Interaction volume radius: 10 \u00c5
Interaction volume height: 30 \u00c5
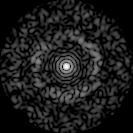
Disorder parameter: 0.8218